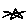
Label: star